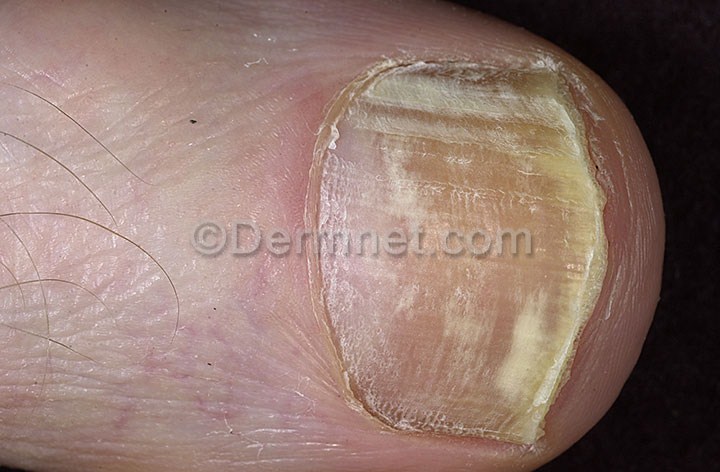
Disease: Nail Fungus and other Nail Disease